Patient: sex F, age 73
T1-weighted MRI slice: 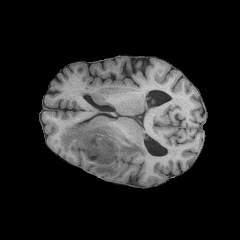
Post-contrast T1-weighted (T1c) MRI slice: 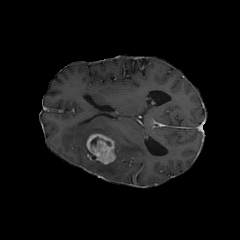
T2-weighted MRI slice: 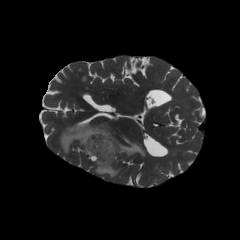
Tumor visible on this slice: yes
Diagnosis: Glioblastoma, IDH-wildtype
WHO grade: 4